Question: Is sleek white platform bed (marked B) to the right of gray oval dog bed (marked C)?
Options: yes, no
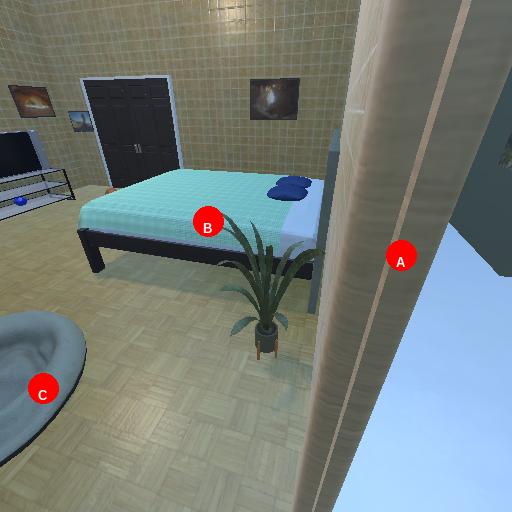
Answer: yes